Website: walmart
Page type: billing-address
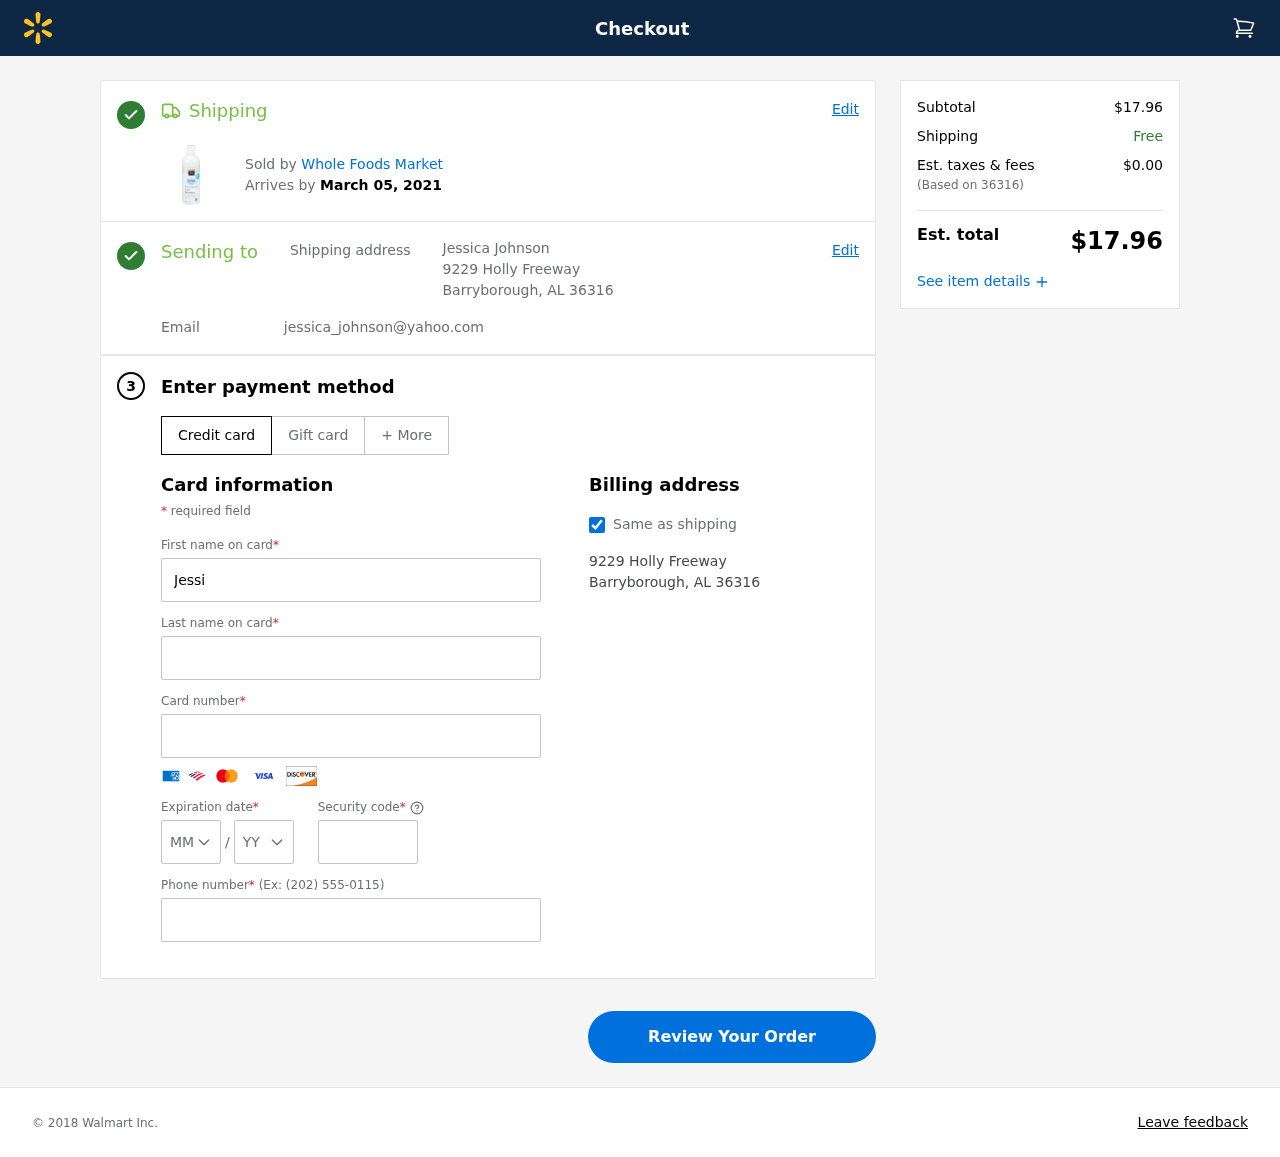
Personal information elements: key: PII_CARD_CVV
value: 452
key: PII_CARD_EXPIRY_MONTH
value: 06
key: PII_CARD_EXPIRY_YEAR
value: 28
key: PII_CARD_NUMBER
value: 4356 0105 0411 4167
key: PII_CITY_STATE_ZIP
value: Barryborough, AL 36316
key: PII_EMAIL
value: jessica_johnson@yahoo.com
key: PII_FIRSTNAME
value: Jessica
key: PII_FULLNAME
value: Jessica Johnson
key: PII_LASTNAME
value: Johnson
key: PII_PHONE
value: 8938847905
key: PII_POSTCODE
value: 36316
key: PII_STREET
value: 9229 Holly Freeway
Product elements: key: PRODUCT1_BRAND
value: Whole Foods Market
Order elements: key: ORDER_DELIVERY_DATE
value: March 05, 2021
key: ORDER_SUBTOTAL
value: $17.96
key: ORDER_TAX
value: $0.00
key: ORDER_TOTAL
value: $17.96